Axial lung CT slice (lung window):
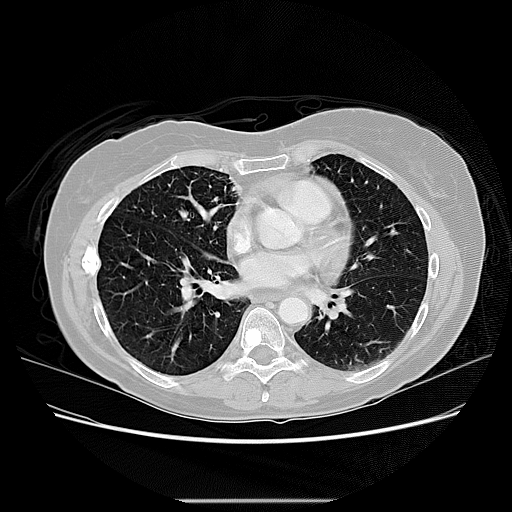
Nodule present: no